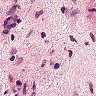
Metastatic tissue present: no